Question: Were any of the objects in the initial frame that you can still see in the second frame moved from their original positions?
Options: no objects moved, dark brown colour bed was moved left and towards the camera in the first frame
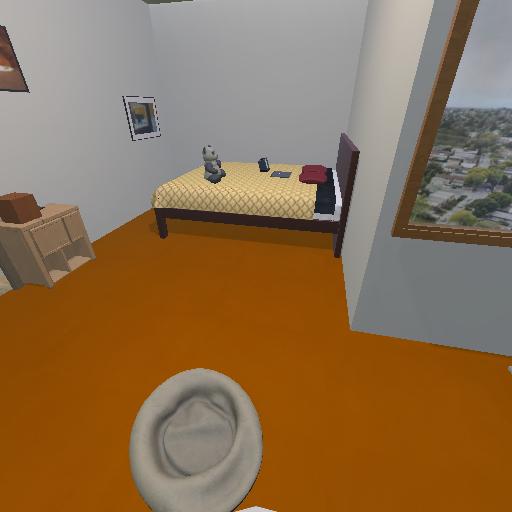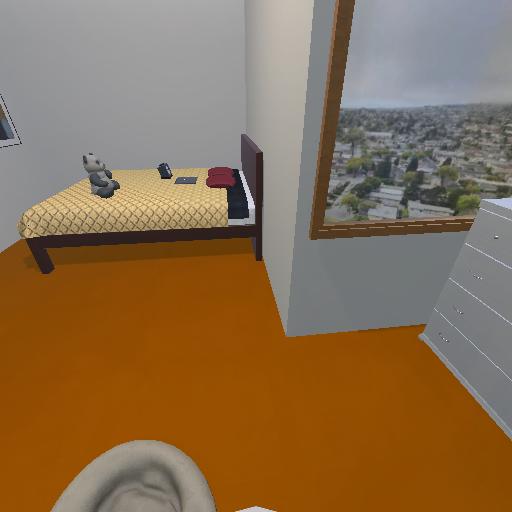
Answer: no objects moved